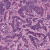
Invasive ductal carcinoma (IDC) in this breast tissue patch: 1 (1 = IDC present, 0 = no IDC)